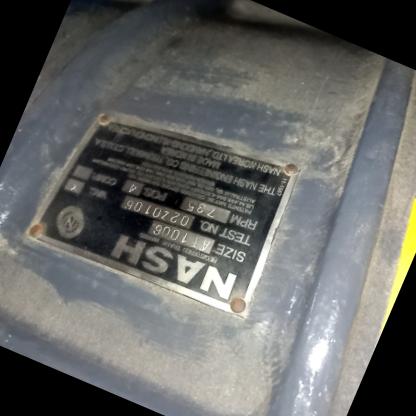
Klasa: tabliczka-znamionowa